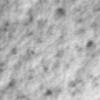
Label: no_change